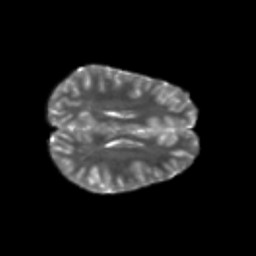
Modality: T2w
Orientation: axial
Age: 9
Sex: male
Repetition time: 9.512 s
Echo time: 0.089 s